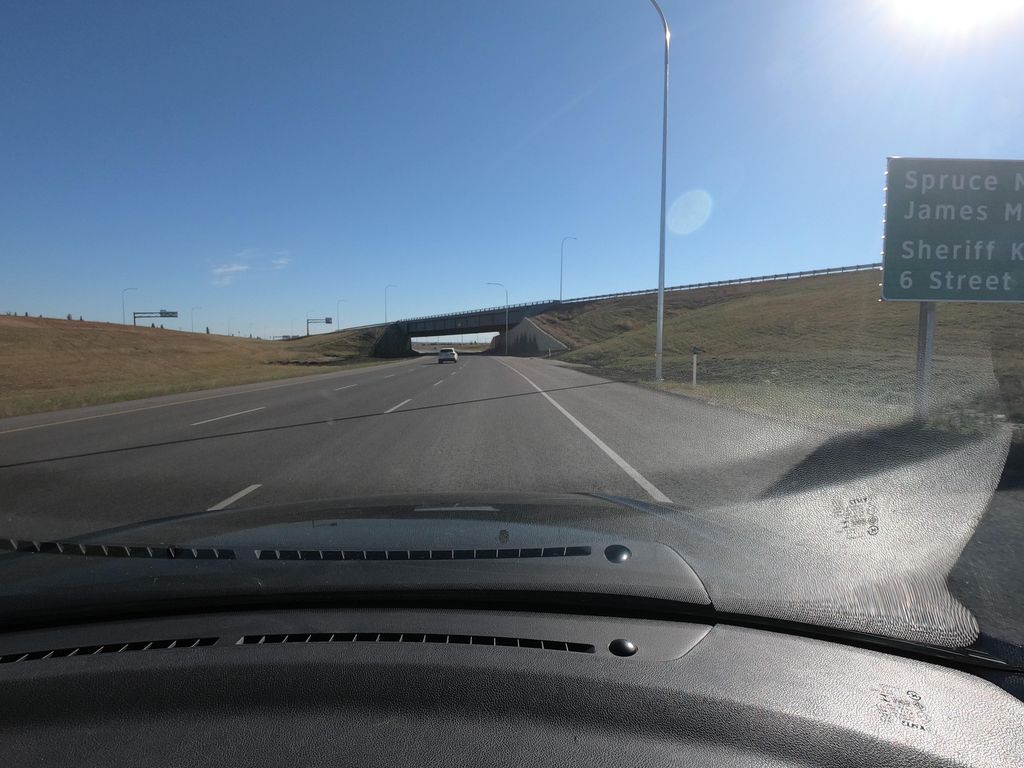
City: calgary